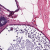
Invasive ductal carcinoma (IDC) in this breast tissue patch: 0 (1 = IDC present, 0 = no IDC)